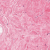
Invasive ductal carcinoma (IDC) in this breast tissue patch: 0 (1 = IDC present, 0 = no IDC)